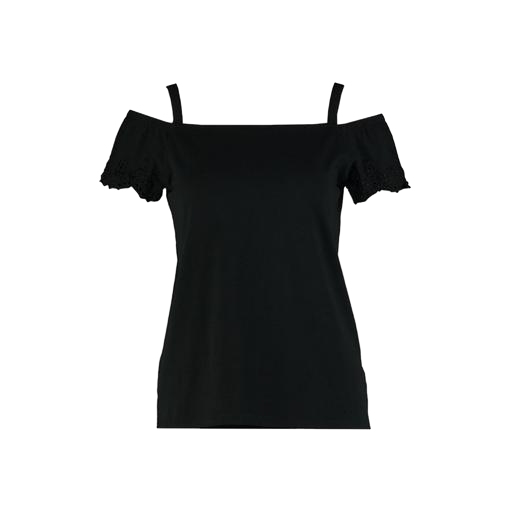
black cold shoulder t-shirt, black cold shoulder tee, black cold shoulder cami top, white background